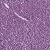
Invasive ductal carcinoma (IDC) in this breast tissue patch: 1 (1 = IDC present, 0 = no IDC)